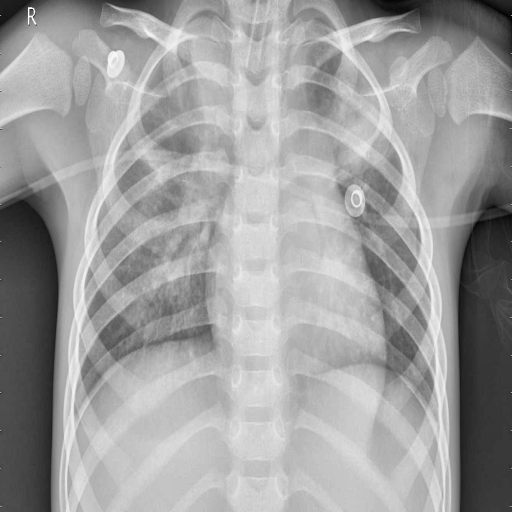
Finding: PNEUMONIA